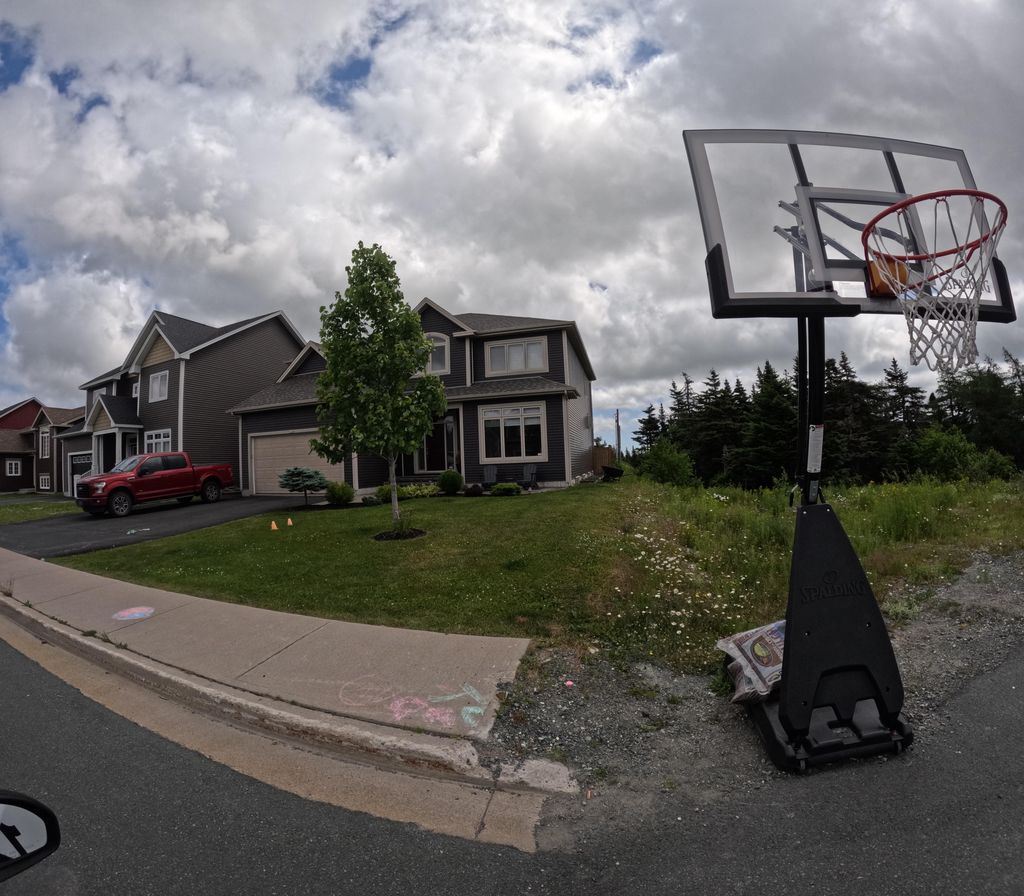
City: st_johns